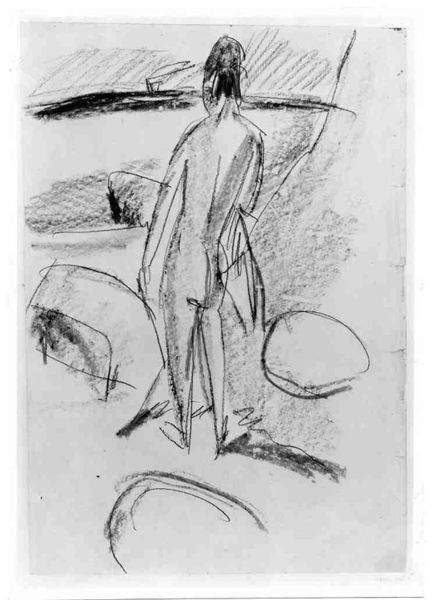
Titel: Stehender Rückenakt "An den Steinen" (Fehmarn)
Künstler: Ernst Ludwig Kirchner
Standort: Karlsruhe
Institution: Staatliche Kunsthalle Karlsruhe
Schlagwörter: akt, berg, dunkel, felsen, fuß, hand, himmel, kopf, körper, mann, meer, nackt, schatten, wasser, weiß, wolken, baden, fluss, grob, kirchner, landschaft, sand, see, ufer, ausschnitt, fenster, frau, frisur, grau, haar, hell, hintergrund, hut, kreide, rücken, schwarz, skizze, zeichnung, blick, tuch, weg, wiese, expressionismus, kappe, wand, arm, arme, mensch, stehen, stein, steine, spiegel, ferne, horizont, nass, weite, hütte, rauch, boden, figur, haare, mantel, schnur, person, schultern, boot, boote, kreis, rund, kohl, beine, dutt, füße, hintern, rückenansicht, schiff, strand, papier, frauenakt, sitz, man, studie, abstrakt, düne, fels, fläche, hang, modern, grafik, graphik, linien, einfach, handtuch, kurze haare, striche, umriss, bad, findlinge, linie, kohle, minimalistisch, linear, arsch, hinten, steht, barfuß, schwarzweiss, schraffur, radierung, strich, angel, schraffiert, bleistift, kugel, tasche, entwurf, kohlezeichnung, reduziert, kurz, von hinten, verschwommen, firsur, gaugin, picasso, nackte frau, findling, eins, ungenau, angeln, dühne, graphit, waschbecken, klo, himmer, sketch, ernst ludwig kirchner, blck, füßr, hintergrun, kircher, stric, surfbrett, blick aufs meer, po, gberg, pa, szeichnung, nackten, kufel